Aerial crown-view tile of a tropical tree (Barro Colorado Island, Panama), acquired 20250217:
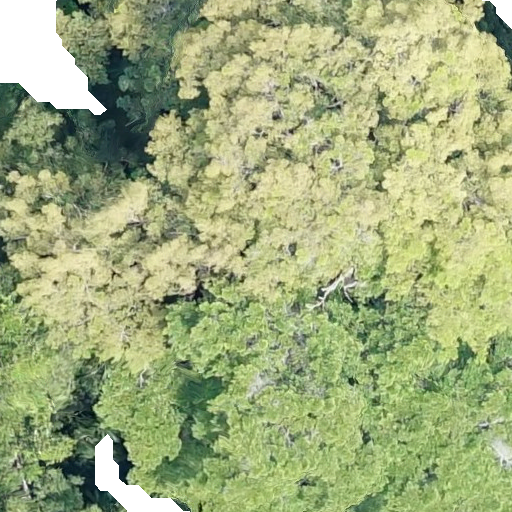
Species: Terminalia amazonia
GBIF accepted scientific name: Terminalia amazonica
Crown area: 610.872 m²